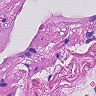
Metastatic tissue present: no